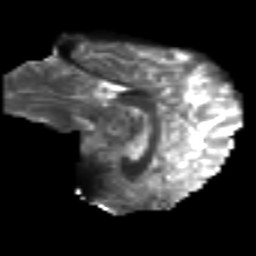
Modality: T2w
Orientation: sagittal
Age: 36
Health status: ill
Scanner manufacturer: philips
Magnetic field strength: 3 T
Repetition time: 9 s
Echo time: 0.127 s